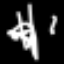
Label: squiggle